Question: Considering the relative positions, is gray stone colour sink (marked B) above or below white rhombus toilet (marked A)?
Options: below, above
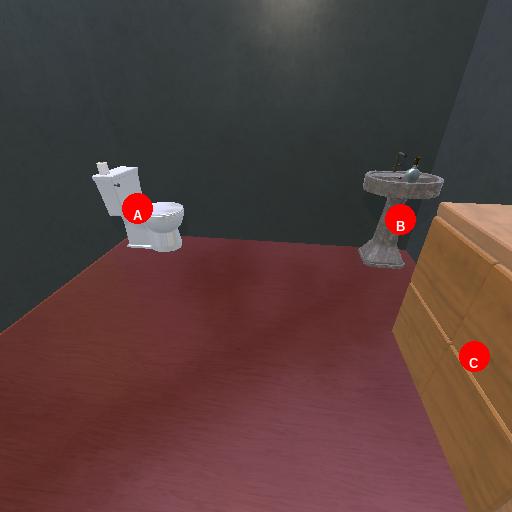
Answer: below